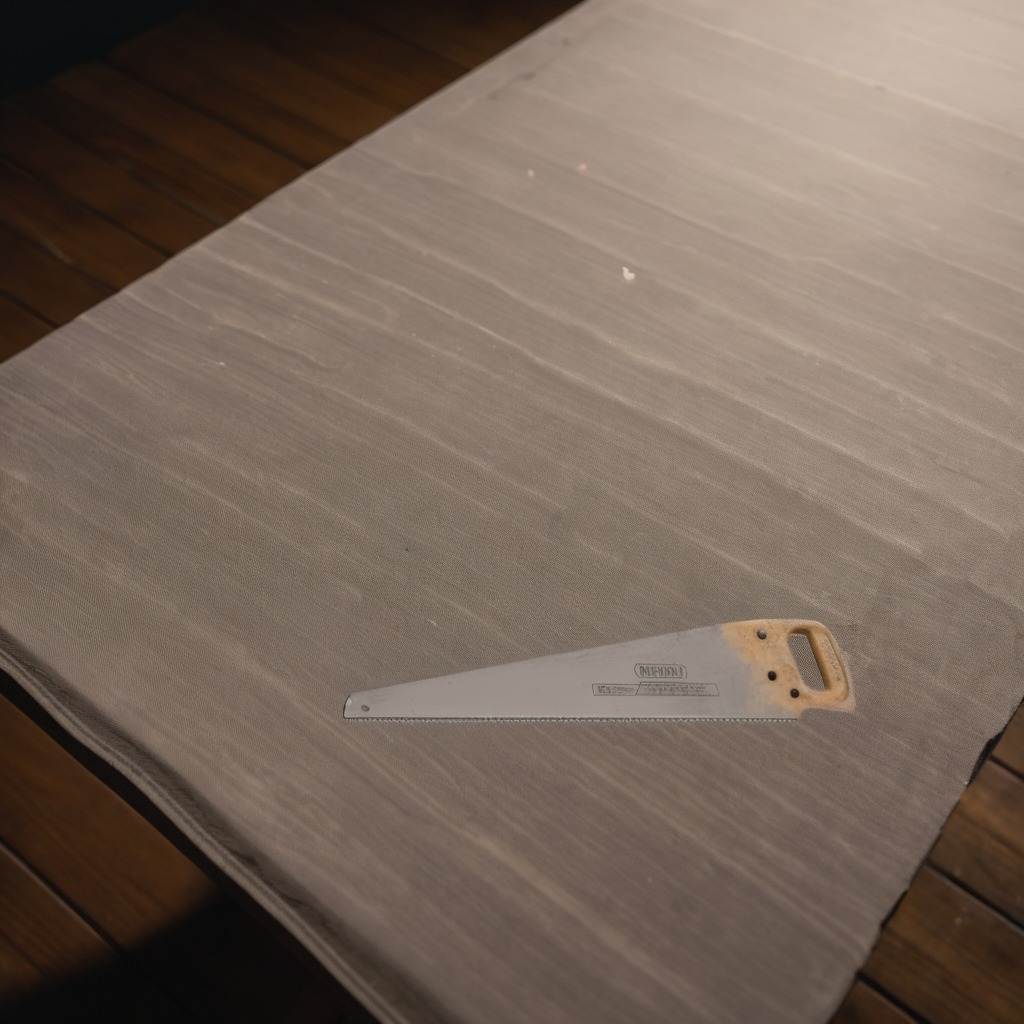
A metal saw is lying on a wooden table inside a workshop at night.